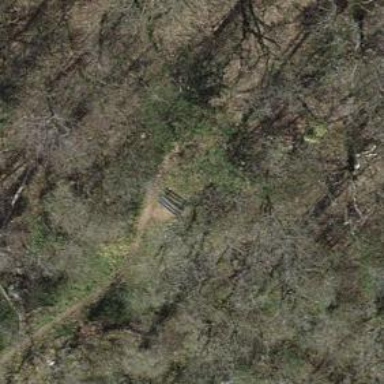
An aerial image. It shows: Bench for seating.